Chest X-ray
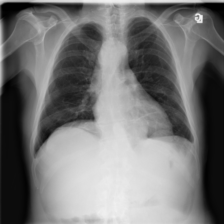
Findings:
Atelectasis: positive
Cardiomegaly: negative
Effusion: negative
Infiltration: negative
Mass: negative
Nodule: negative
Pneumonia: negative
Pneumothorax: negative
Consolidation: negative
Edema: negative
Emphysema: negative
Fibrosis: positive
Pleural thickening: negative
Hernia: positive